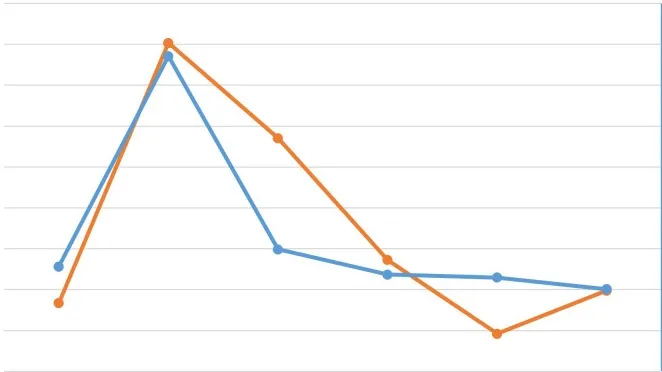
ACTH and cortisol levels presented in chronological order.
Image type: chart (chart)